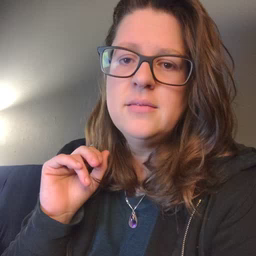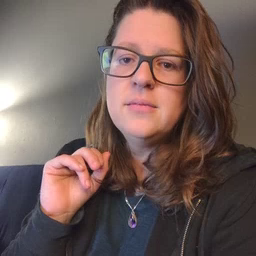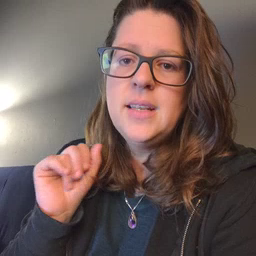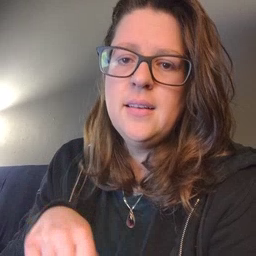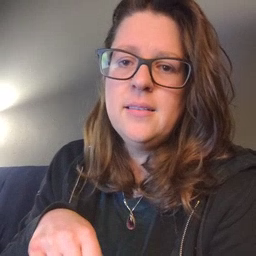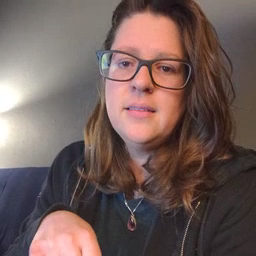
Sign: can